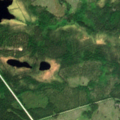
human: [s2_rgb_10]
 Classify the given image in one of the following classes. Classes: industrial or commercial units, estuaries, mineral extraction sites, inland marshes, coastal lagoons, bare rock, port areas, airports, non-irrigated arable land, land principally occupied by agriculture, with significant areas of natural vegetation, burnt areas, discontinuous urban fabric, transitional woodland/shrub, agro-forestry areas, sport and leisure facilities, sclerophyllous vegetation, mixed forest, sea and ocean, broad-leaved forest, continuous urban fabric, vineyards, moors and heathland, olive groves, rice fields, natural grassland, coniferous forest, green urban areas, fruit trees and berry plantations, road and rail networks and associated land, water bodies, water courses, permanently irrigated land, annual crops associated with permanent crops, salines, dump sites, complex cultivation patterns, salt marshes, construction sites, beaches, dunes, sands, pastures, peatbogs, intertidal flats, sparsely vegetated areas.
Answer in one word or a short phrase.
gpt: coniferous forest, transitional woodland/shrub